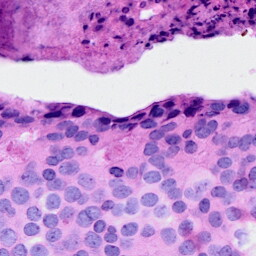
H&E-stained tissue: Breast